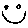
Label: smiley face